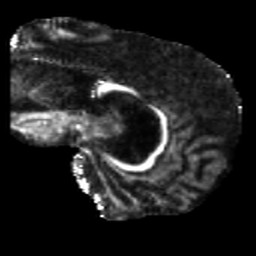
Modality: FA
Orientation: sagittal
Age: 31
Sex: female
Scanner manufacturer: siemens
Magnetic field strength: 3 T
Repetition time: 5.25 s
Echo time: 0.08 s